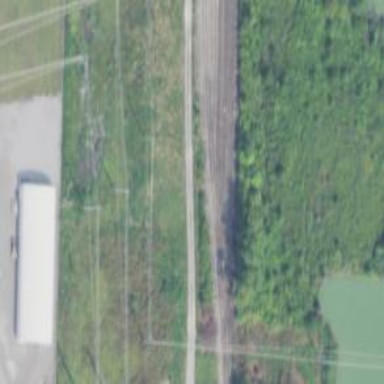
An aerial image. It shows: Railway siding with rails.